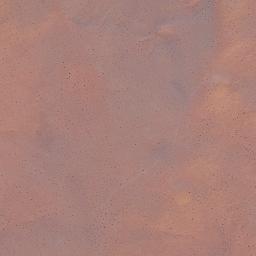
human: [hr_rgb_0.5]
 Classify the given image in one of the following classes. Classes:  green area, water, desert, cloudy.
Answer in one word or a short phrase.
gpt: desert